Question: I have a rather complex plot that requires multiple legends that I create with 'ggh4x::scale_listed'. Everything works fine but the second overlay barchart creates an additional legend for the 'fill' variable.
> target: IN OUT
Is there an other way to solve this than my very hacky solution to basically "hide" the unneeded legend?
Note that my actual plot is much more complex and I would like to keep the general structure, including the custom legends.
'''
library(ggplot2)
library(ggh4x)
my_data1 <- data.frame(case = "UK",
target = rep(c("IN", "OUT"), 5),
values = 1:10,
step = as.character(rep(1:2, 5)),
label = rep(c("A", "B"), 5))
p <- ggplot() +
geom_bar(data = my_data1,
position = position_stack(reverse = TRUE),
mapping = aes(x = step,
y = values,
fill = target,
my_target_scale = target),
stat = "identity",
na.rm = TRUE) +
# overwite prior data
geom_bar(data = data.frame(step = 1:2,
purpose = "TOTAL",
values = c(20, 40)),
# do not inherit easthetics
inherit.aes = FALSE,
mapping = aes(x = step,
y = values,
# doesnt work
# color = purpose,
my_total_scale = purpose),
show.legend = TRUE,
position = "stack",
stat = "identity",
# doesnt work
# color = "black",
fill = NA,
na.rm = TRUE) +
ggh4x::scale_listed(scalelist = list(
scale_fill_manual(aesthetics = "my_target_scale",
name = "GROUP:",
values = c("IN" = "red",
"OUT" = "green"),
breaks = c("IN", "OUT"),
labels = c("Incoming", "Outgoing")
),
scale_color_manual(aesthetics = "my_total_scale",
name = "Label:",
values = c("TOTAL" = "black"),
breaks = c("TOTAL"),
labels = c("EVErYTHING")
)
# very hacky "solution"
# ,scale_color_manual(aesthetics = "fill",
# name = "",
# values = c("IN", "OUT"),
# breaks = c("IN"),
# labels = c(""))
),
replaces = c("fill",
"color"
# part of the hacky solution
# ,"fill"
)) +
theme_bw() +
theme(panel.spacing = unit(.01, "lines"),
legend.position = "bottom",
legend.box = "horizontal")
#> Warning: Ignoring unknown aesthetics: my_target_scale
#> Warning: Ignoring unknown aesthetics: my_total_scale
'''

<URL>
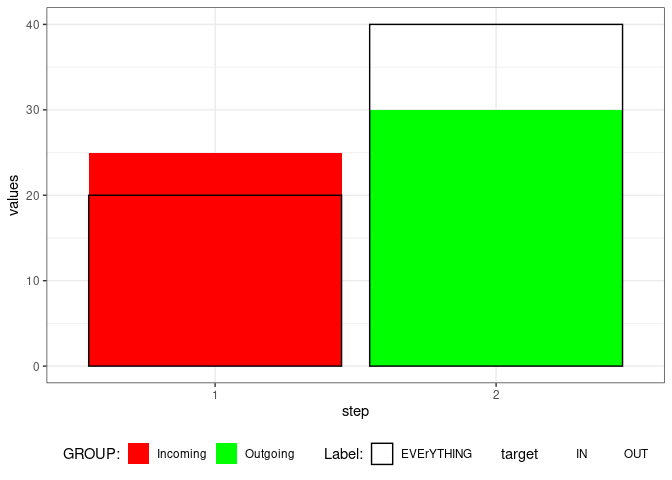
Answer: If I understand the question correctly, you don't want the legend that has the 'target: -in -out' bit? What about if you just omit the 'fill = target' line in the first layer?
'''
library(ggplot2)
library(ggh4x)
my_data1 <- data.frame(case = "UK",
target = rep(c("IN", "OUT"), 5),
values = 1:10,
step = as.character(rep(1:2, 5)),
label = rep(c("A", "B"), 5))
ggplot() +
geom_bar(data = my_data1,
position = position_stack(reverse = TRUE),
mapping = aes(x = step,
y = values,
my_target_scale = target),
stat = "identity",
na.rm = TRUE) +
# overwite prior data
geom_bar(data = data.frame(step = 1:2,
purpose = "TOTAL",
values = c(20, 40)),
# do not inherit easthetics
inherit.aes = FALSE,
mapping = aes(x = step,
y = values,
my_total_scale = purpose),
show.legend = TRUE,
position = "stack",
stat = "identity",
fill = NA,
na.rm = TRUE) +
ggh4x::scale_listed(scalelist = list(
scale_fill_manual(aesthetics = "my_target_scale",
name = "GROUP:",
values = c("IN" = "red",
"OUT" = "green"),
breaks = c("IN", "OUT"),
labels = c("Incoming", "Outgoing")
),
scale_color_manual(aesthetics = "my_total_scale",
name = "Label:",
values = c("TOTAL" = "black"),
breaks = c("TOTAL"),
labels = c("EVErYTHING")
)
),
replaces = c("fill",
"color"
)) +
theme_bw() +
theme(panel.spacing = unit(.01, "lines"),
legend.position = "bottom",
legend.box = "horizontal")
#> Warning: Ignoring unknown aesthetics: my_target_scale
#> Warning: Ignoring unknown aesthetics: my_total_scale
'''

<URL>